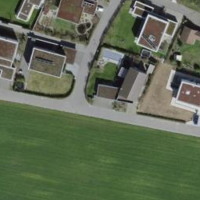
EUNIS habitat code: 54
Species observed at this site:
Salvia pratensis
Anthyllis vulneraria